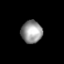
Tissue: skin
Cell type: Epithelial cells
Senescence score: 0.2488
Nuclear area (px): 459
Mean DAPI intensity: 151.357